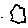
Label: hexagon